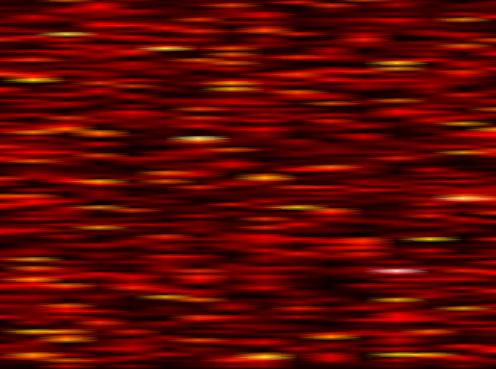
Label: FBMC